Question: Using Angular CDK 14.2.1 when using the Dialog module from '@angular/cdk/dialog' the dialog opens but not as a native modal on top of the UI, instead this shows up following html flow, so it renders downstream the rest of components.
Angular version is 14.0.0
This is the TS
'''
constructor(private dialog: Dialog) { }
opendialog() {
this.dialog.open(DialogComponent, { width: '100%', height: '100%', panelClass: 'dialog' });
}
'''
and this the HTML:
'''
<button (click)="opendialog()">open dialog</button>
'''
Neither CDK nor Angular Material are rendering it properly.
To be more precise, this is the desired behaviour:
<URL>
And this is the behaviour I have

Thanks so much
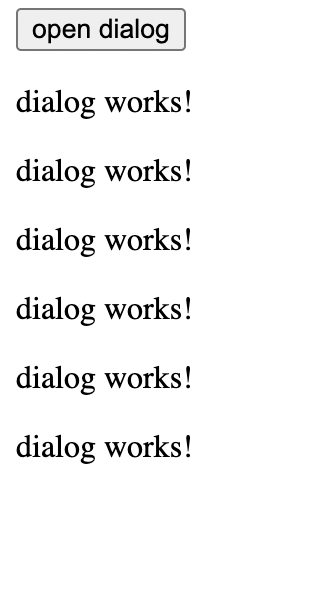
Answer: I'm also experiencing the same problem and figured that this has something to do with the overlay css that comes with the dialog module. My hunch why online examples work is because they already installed Material Theme in their project and all overlay css are included in it.
The solution is try importing the pre-built overlay css as indicated in the overlay CDK Documentation.
Reference:
<URL>
In my Angular case, I imported it in and it now works. cheers!
'''
@import '@angular/cdk/overlay-prebuilt.css';
'''